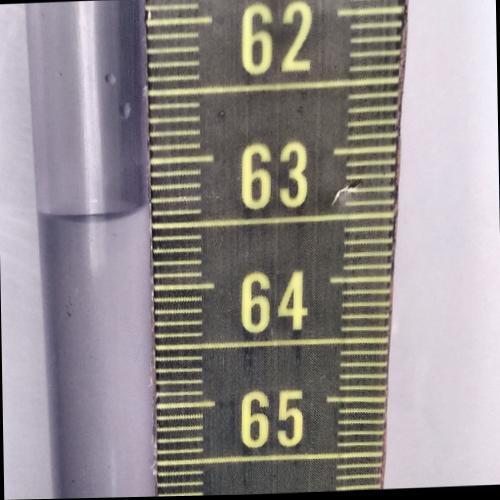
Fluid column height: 63.4 cm